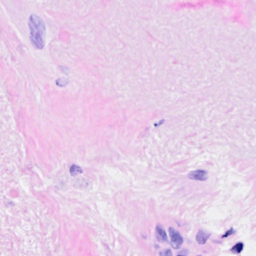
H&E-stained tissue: Breast